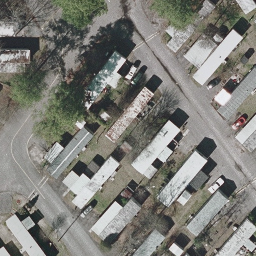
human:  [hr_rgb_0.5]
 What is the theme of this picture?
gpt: mobile home park

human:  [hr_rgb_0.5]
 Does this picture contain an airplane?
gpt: no

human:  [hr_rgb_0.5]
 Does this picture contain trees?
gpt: yes

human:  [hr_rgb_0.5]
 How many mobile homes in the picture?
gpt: fifteen

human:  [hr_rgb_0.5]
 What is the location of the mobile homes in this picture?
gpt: center and lower right